Question: Count the number of objects in the diagram.
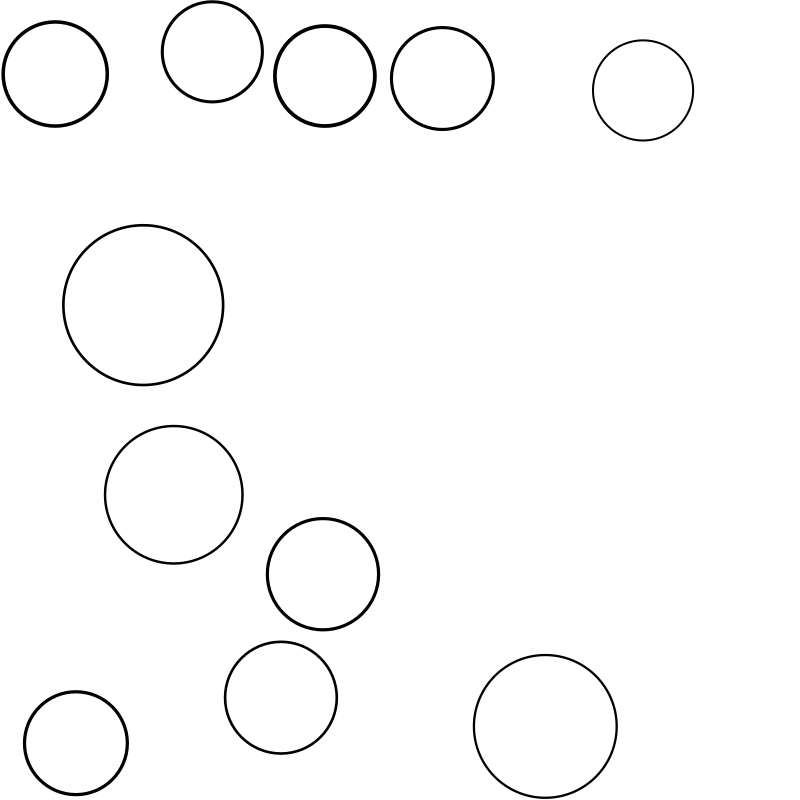
Answer: 11